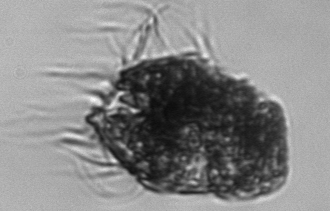
Label: Laboea_strobila